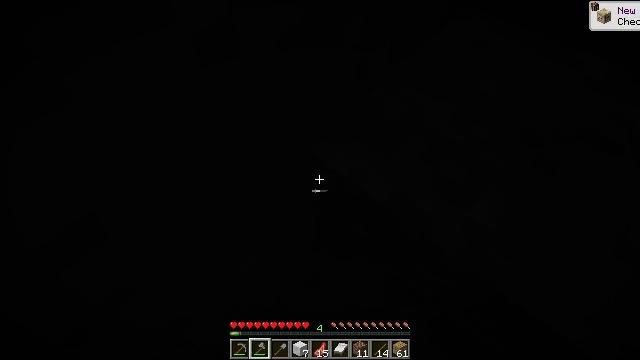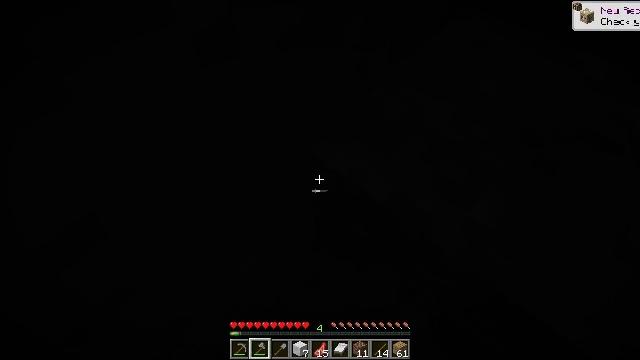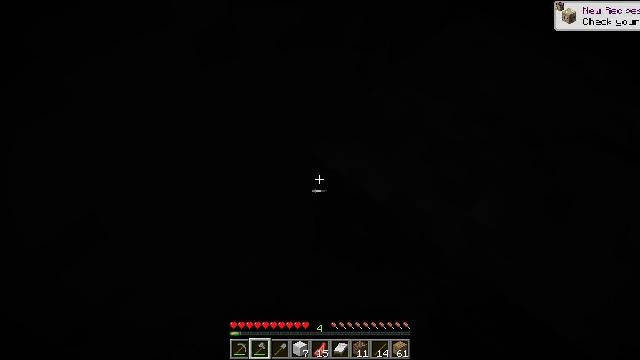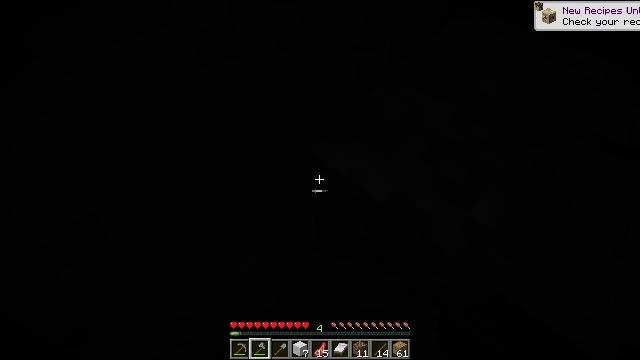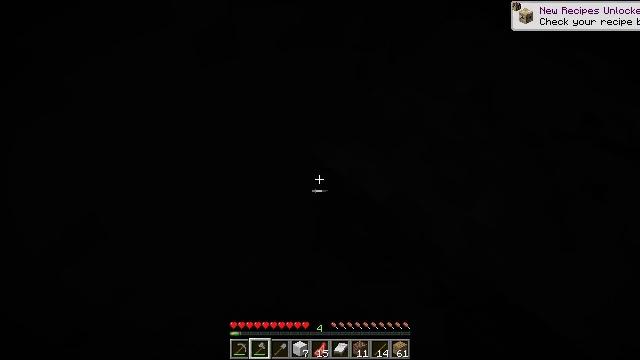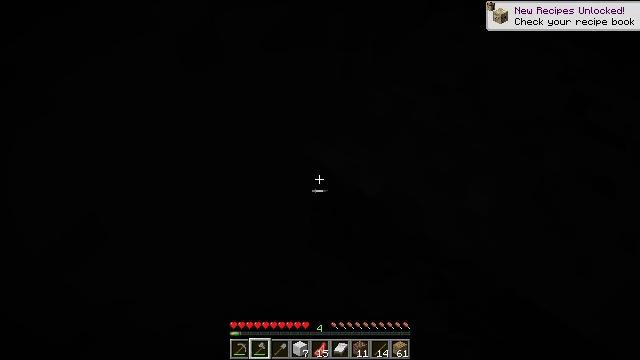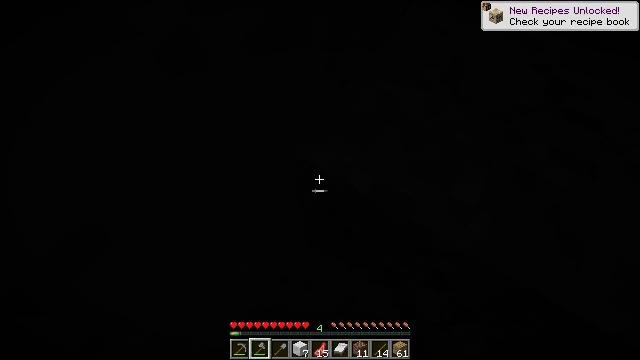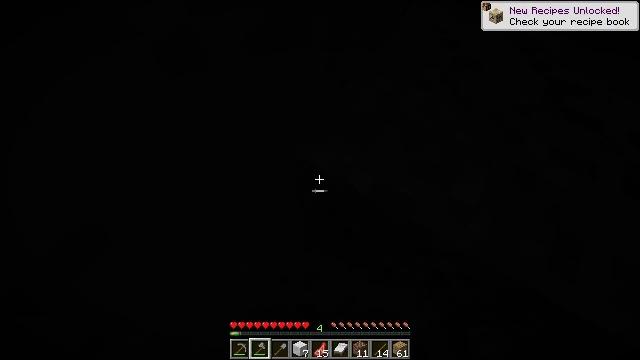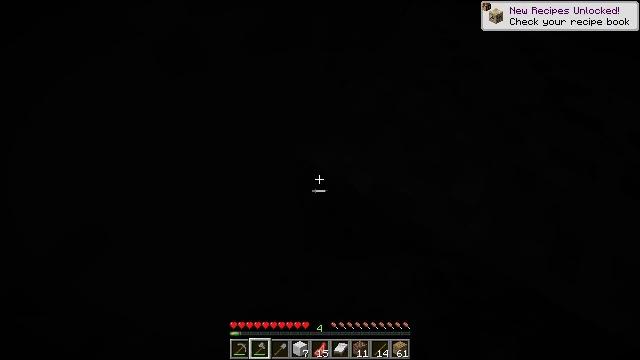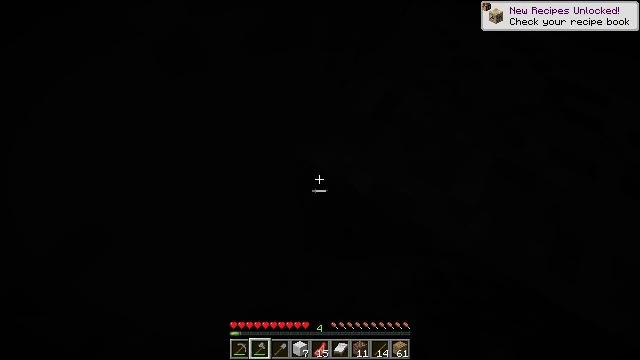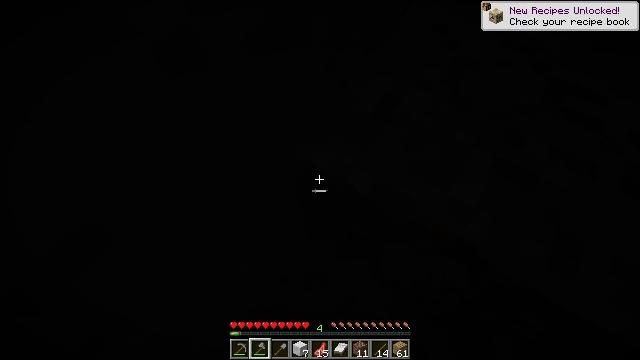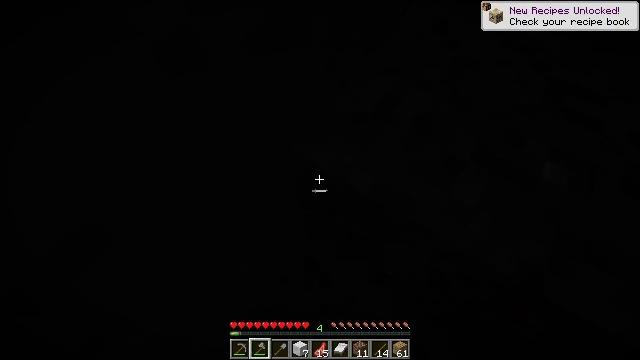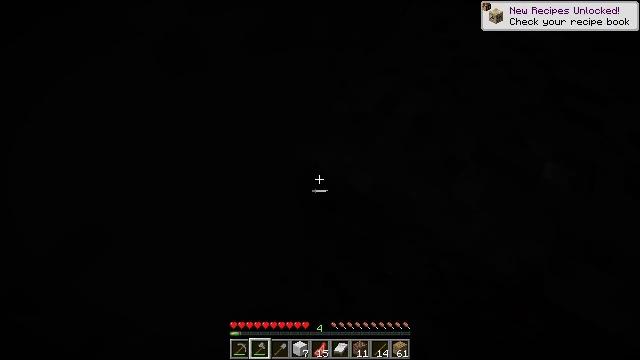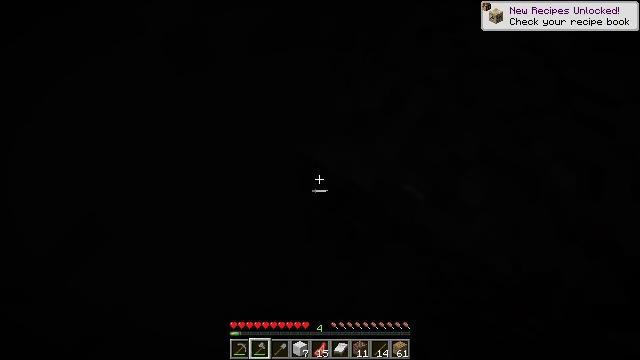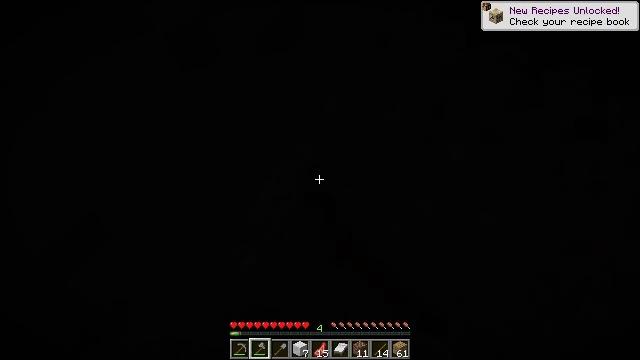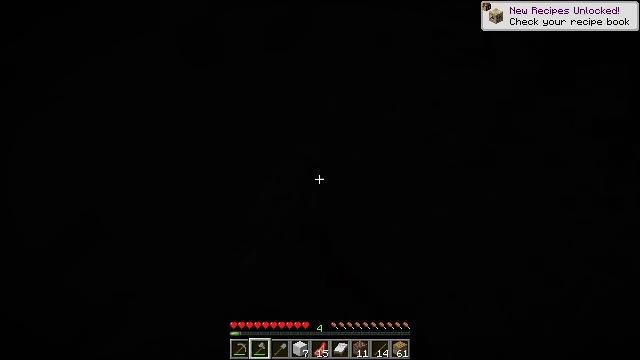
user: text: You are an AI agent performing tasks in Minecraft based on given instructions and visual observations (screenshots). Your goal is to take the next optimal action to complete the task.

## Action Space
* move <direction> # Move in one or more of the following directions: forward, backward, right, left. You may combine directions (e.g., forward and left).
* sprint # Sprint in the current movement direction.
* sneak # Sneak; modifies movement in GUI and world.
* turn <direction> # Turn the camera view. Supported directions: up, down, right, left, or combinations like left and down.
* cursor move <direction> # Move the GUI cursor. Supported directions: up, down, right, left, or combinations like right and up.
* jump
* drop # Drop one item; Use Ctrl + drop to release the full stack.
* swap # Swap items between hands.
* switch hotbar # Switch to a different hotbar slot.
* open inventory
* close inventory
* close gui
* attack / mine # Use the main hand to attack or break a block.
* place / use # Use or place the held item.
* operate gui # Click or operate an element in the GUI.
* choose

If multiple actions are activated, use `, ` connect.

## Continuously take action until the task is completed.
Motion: motion action
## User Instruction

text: Shovel up some gravel.
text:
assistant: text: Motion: attack / mine
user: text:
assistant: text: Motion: attack / mine
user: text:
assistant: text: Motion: attack / mine
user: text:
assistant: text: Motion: attack / mine
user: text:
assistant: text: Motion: turn right, attack / mine
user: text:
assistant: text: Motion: turn right, attack / mine
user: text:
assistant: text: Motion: attack / mine
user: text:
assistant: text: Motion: attack / mine
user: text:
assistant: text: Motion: attack / mine
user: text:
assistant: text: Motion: attack / mine
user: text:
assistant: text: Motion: attack / mine
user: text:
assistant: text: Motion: attack / mine
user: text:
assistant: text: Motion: turn left, attack / mine
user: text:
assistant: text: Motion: turn left, attack / mine
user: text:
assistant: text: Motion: turn left, attack / mine
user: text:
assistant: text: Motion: attack / mine
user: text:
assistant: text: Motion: attack / mine
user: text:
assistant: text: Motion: attack / mine
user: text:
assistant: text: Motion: attack / mine
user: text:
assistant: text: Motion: attack / mine
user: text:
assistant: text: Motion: attack / mine
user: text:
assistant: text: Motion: turn left, attack / mine
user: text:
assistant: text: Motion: turn left and up, attack / mine
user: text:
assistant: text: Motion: turn left
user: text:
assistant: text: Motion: no_op
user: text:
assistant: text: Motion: no_op
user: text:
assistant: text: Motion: no_op
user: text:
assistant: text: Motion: no_op
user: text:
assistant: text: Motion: turn up
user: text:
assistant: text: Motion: turn up